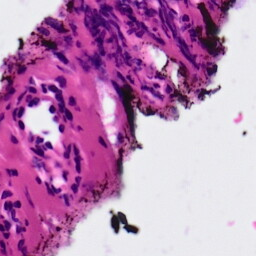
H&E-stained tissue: Ovarian